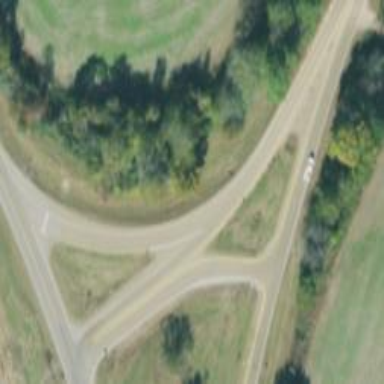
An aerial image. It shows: Primary highway.